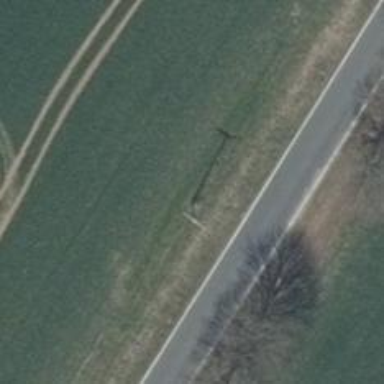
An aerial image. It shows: Minor power line.